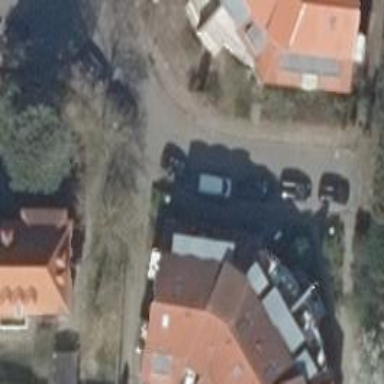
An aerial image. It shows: Driveway leading to service road.